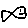
Label: fish